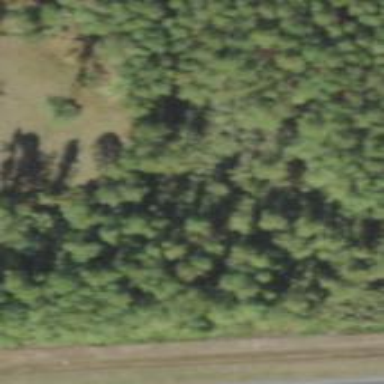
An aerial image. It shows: Forest area predominantly covered with needle-leaved trees.